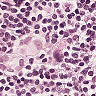
Metastatic tissue present: yes